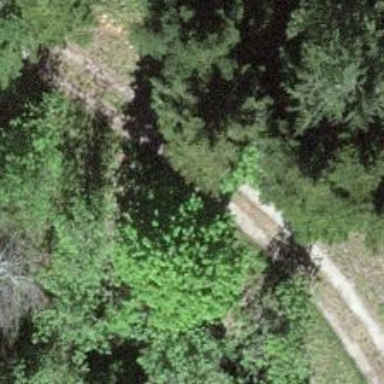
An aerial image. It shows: Track with grade 4 track type.